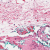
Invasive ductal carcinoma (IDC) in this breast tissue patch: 0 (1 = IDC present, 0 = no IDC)